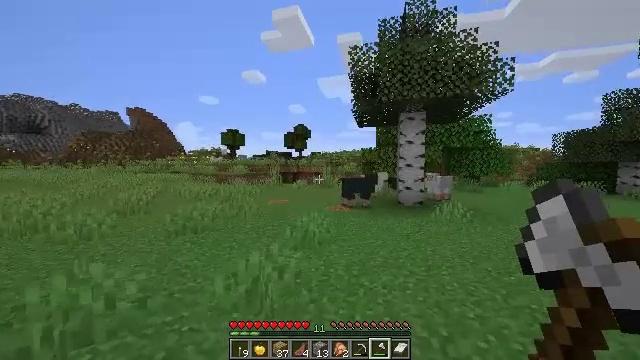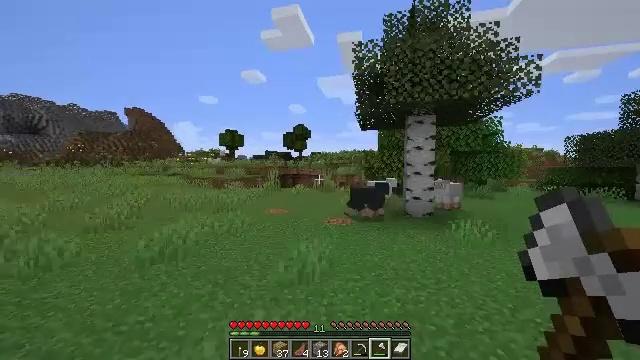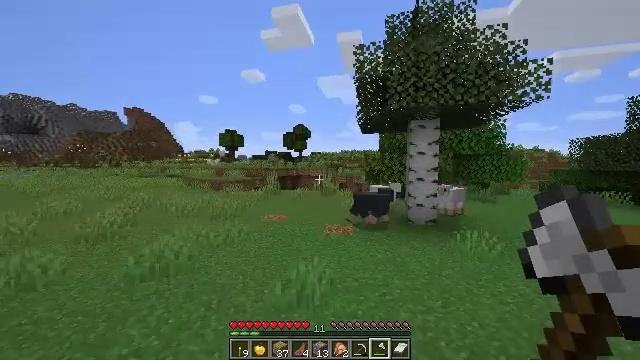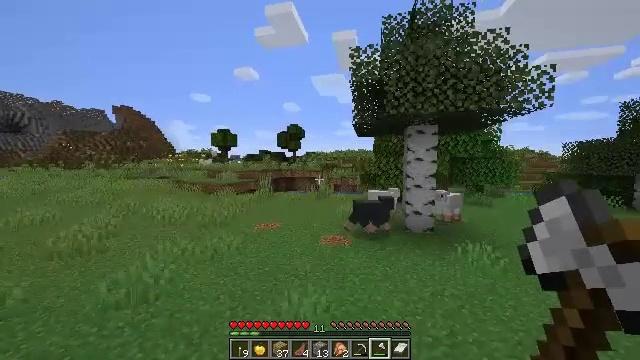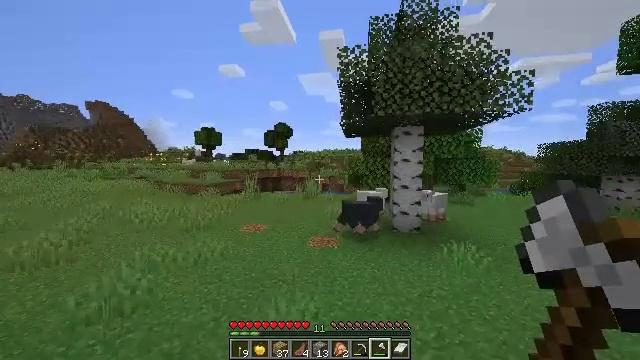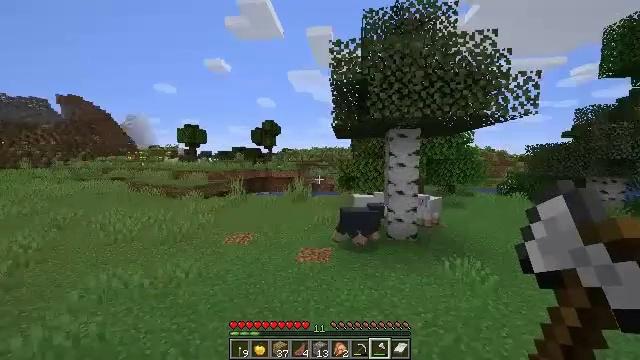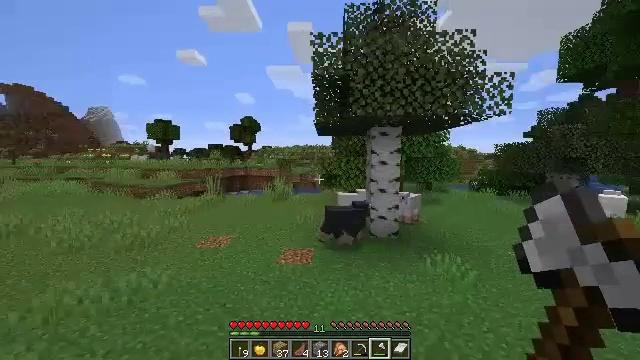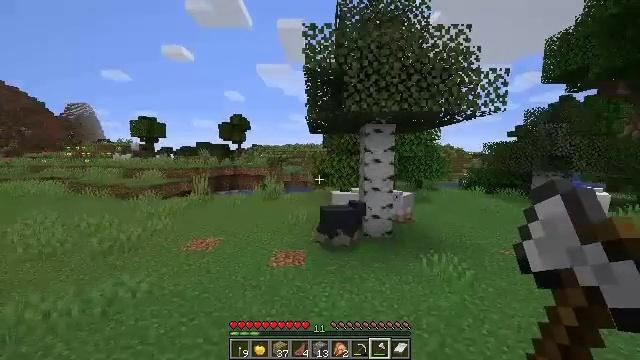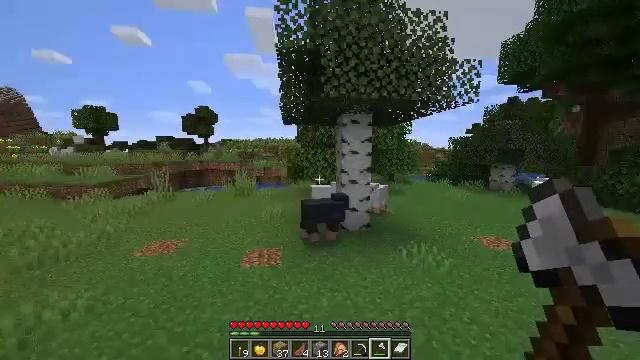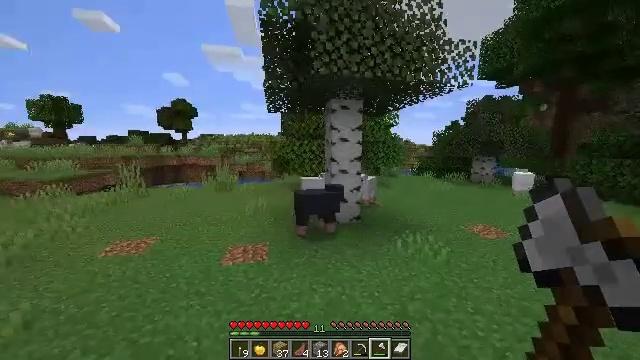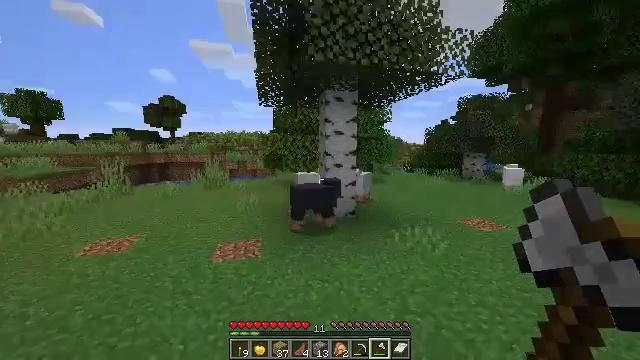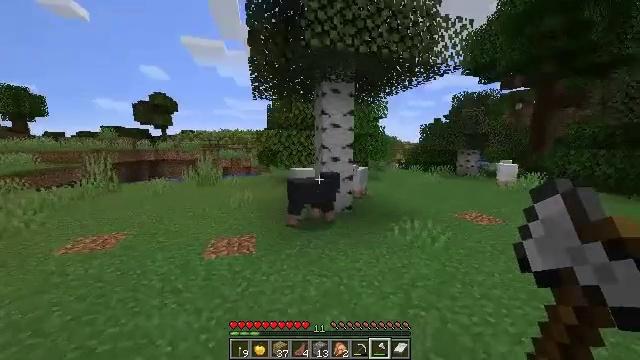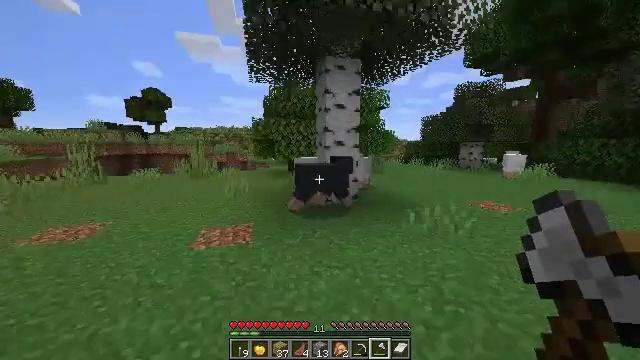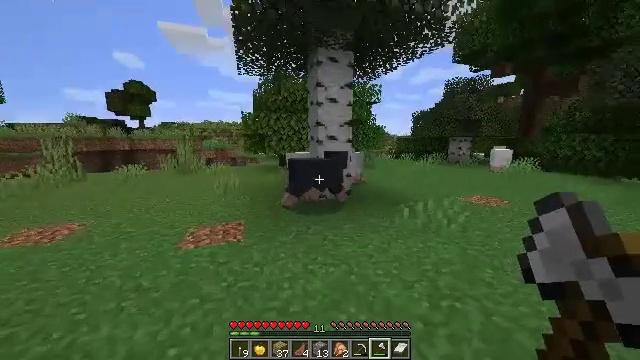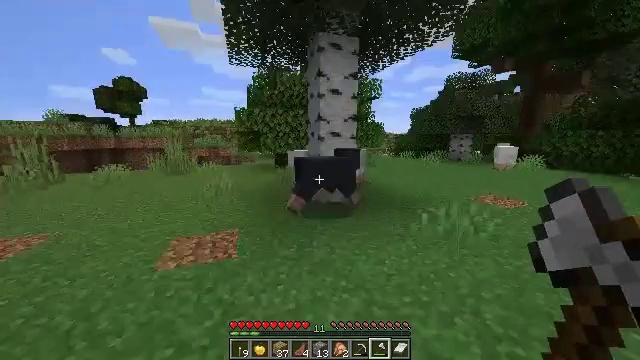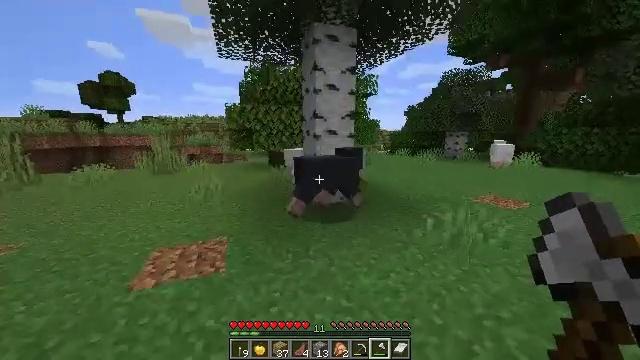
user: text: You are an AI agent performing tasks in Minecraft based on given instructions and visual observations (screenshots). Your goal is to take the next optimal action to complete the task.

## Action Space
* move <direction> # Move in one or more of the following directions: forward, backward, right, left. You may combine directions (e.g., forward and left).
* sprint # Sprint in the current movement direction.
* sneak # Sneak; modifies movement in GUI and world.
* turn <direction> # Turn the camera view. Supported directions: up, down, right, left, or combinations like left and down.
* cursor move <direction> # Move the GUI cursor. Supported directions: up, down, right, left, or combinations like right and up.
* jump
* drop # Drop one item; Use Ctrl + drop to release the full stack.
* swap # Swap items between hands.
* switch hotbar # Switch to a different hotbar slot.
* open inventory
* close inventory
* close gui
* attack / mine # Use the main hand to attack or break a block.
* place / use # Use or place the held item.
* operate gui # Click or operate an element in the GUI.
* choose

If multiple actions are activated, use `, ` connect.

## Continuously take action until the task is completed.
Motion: motion action
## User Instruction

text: Hunt animals.
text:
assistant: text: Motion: move forward, jump
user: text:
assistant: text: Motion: move forward, jump
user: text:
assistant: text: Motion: move forward, turn right, jump
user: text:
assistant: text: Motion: move forward, turn right, jump
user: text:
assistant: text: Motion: move forward, turn right, jump
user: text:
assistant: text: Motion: move forward, turn right, jump
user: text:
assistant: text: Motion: move forward, turn right, jump
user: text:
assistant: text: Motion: move forward, turn right and down, jump
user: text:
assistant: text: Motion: move forward, turn right, jump
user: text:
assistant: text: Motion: move forward, turn right
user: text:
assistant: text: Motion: move forward, turn right
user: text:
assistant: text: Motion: move forward
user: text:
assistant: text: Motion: move forward, turn right and down
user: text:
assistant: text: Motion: move forward, turn right
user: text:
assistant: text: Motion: move forward, turn right
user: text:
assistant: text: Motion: move forward, turn right and down, jump
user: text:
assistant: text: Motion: move forward, turn right and down, jump
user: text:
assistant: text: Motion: move forward, turn right and down, jump
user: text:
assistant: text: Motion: move forward, turn right and down, jump
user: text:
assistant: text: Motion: move forward, turn right and down, jump
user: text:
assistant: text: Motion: move forward, turn right and down
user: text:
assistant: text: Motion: move forward, turn right and down
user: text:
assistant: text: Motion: move forward, turn right and down
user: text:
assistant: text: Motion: turn right and down, attack / mine
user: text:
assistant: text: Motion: turn right and down, attack / mine
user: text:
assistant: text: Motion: turn right, attack / mine
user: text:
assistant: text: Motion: turn right, jump
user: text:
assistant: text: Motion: jump
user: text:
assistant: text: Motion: move forward, jump
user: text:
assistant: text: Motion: move forward and move right, jump